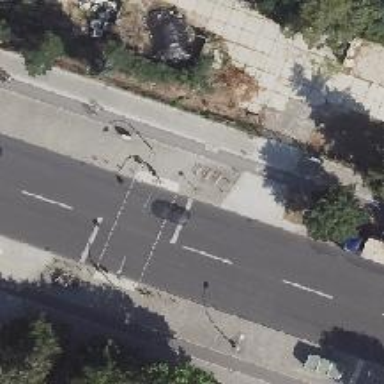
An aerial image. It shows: Road with traffic signals for signaling.